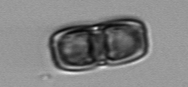
Label: Ephemera